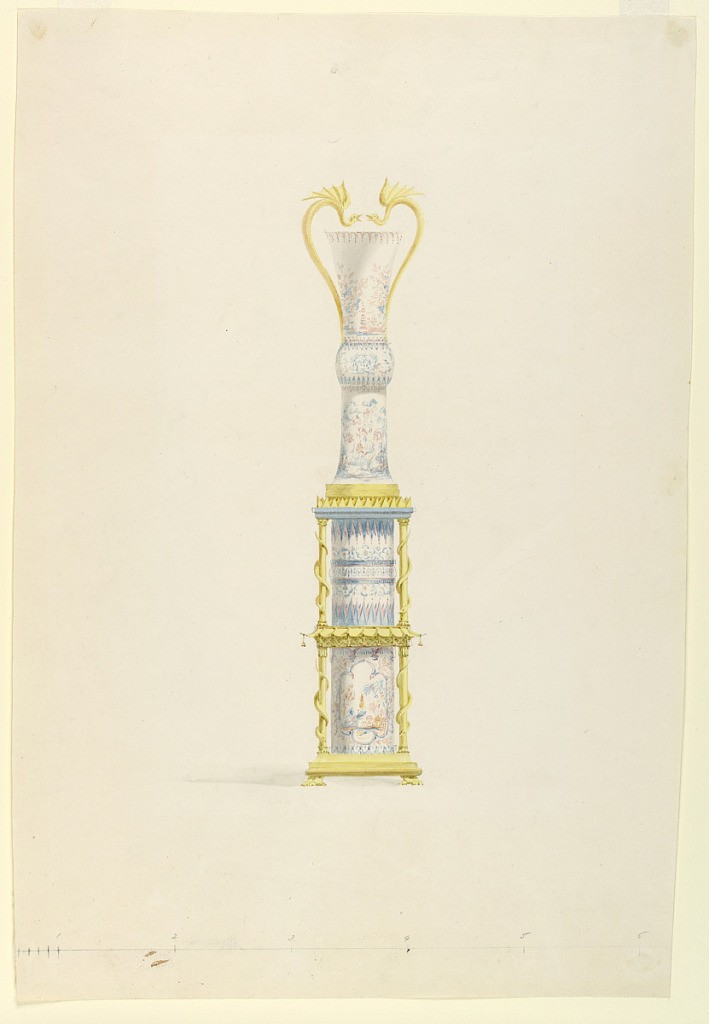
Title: Mounted Chinese Vase on a Pedestal, for the Music Room, Brighton, Royal Pavilion
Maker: Robert Jones, British, active 1815 – 1833
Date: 1815–22
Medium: Brush and water color, graphite on white wove paper
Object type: Drawing
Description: A tall Chinese porcelain vase on a porcelain pedestal which is enclosed in an ormolu gallery in two tiers supported by columns, entwined by serpents, the first or lower tier of columns surmounted by a pagoda-like canopy hung with bells. The vases have ormolu-mounted dragon handles.

Original album associated with this collection still exists.  See 1948-40-1 accessory